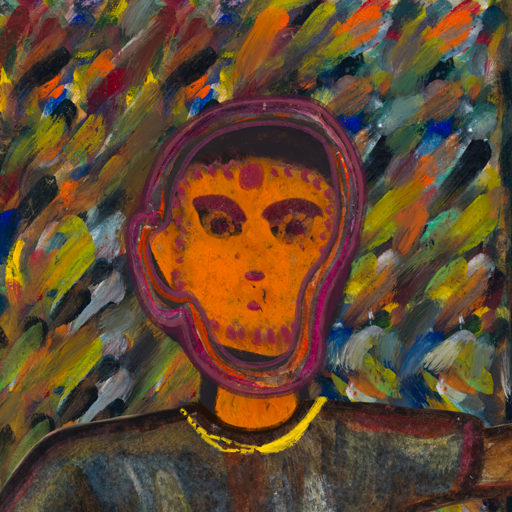
Background: An_Impression, Head And Neck Front: Doll, Face Front: Doll, Bust: Mosgoul, Hair Front: Hypocrite, Head Accessory: Blank, Second Necklace: Blank, Necklace: Irani_1, Baby: Blank